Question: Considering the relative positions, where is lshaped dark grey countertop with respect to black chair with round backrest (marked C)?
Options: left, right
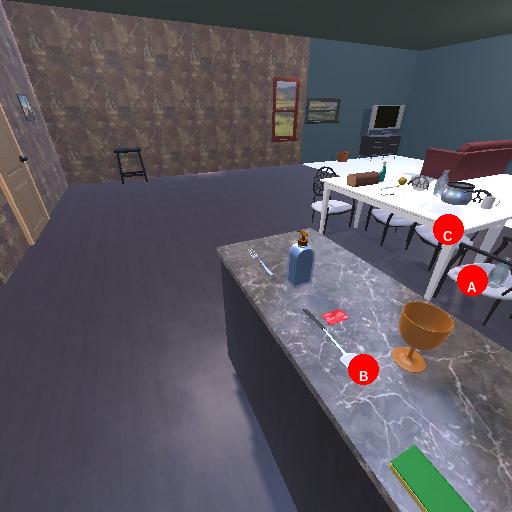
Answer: left